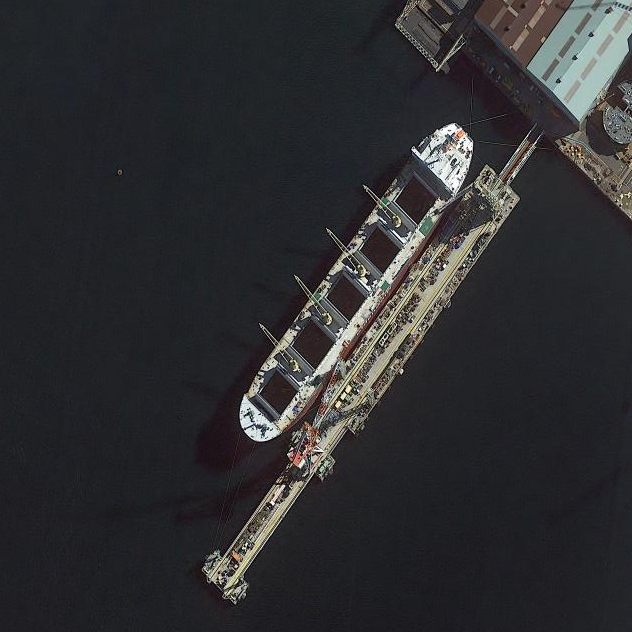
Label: Sand_carrier